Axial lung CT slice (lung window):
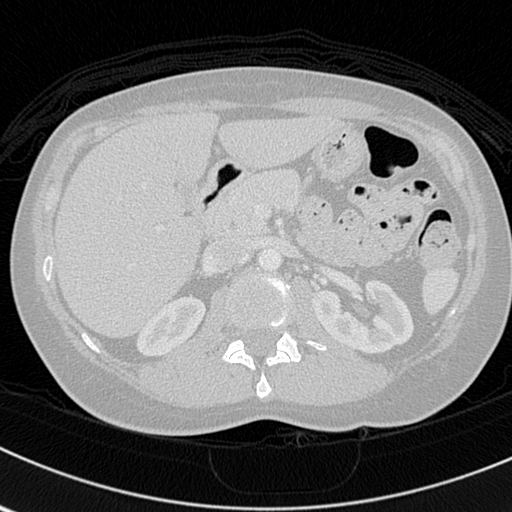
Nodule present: no